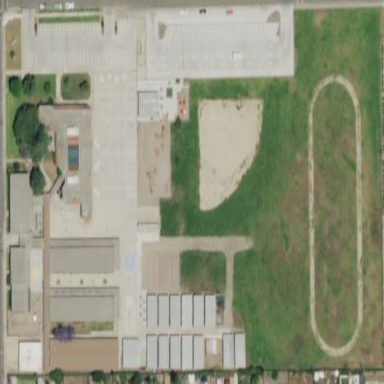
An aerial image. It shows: School.